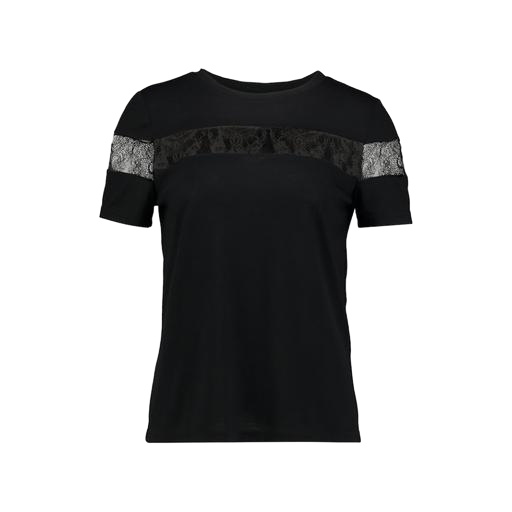
black lace-yoke jersey t-shirt, lace-yoke t-shirt, black lace-yoke jersey tee, white background